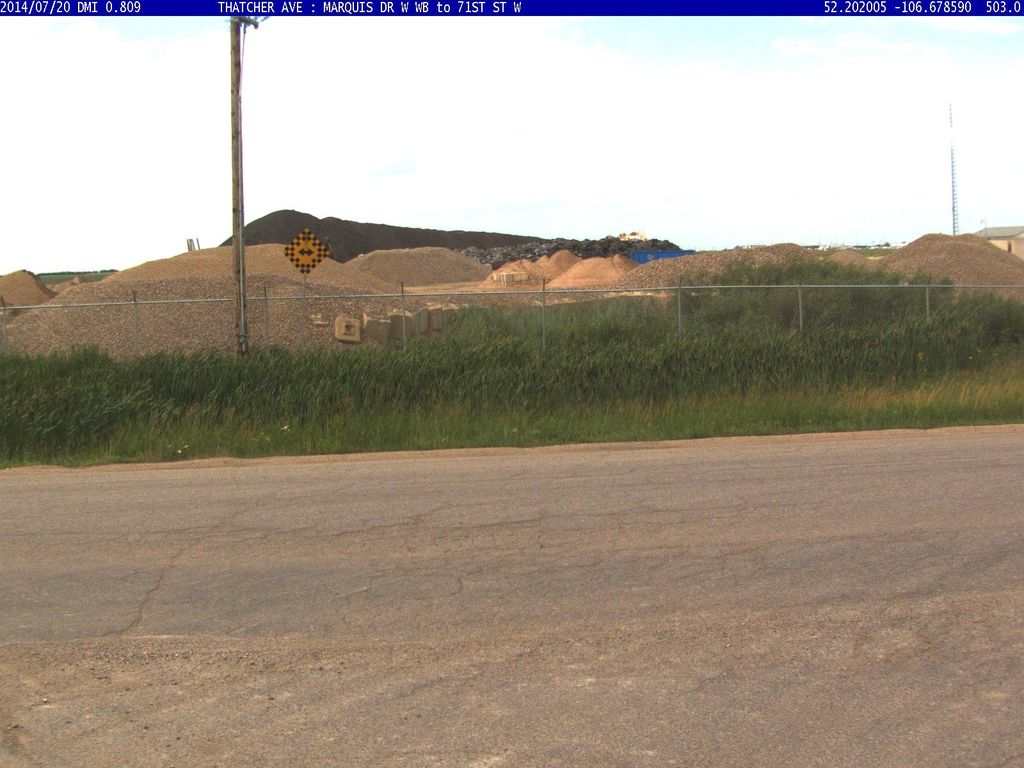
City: saskatoon